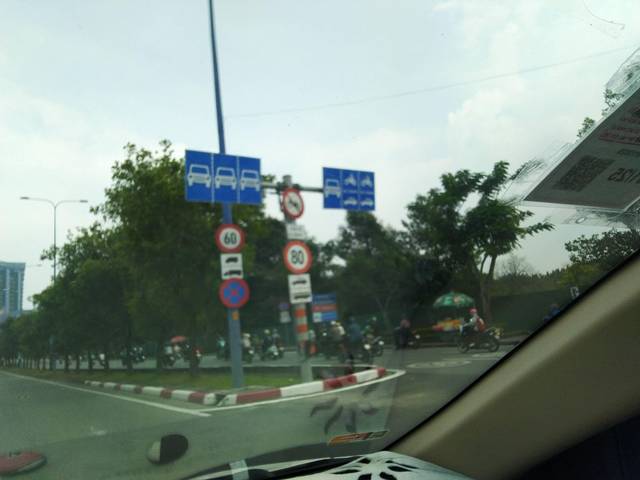
Region: Vietnam
Coordinates: 10.771, 106.717